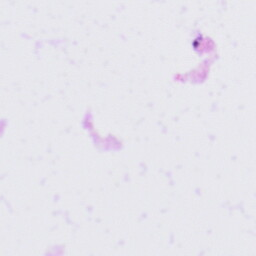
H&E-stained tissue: Tonsil